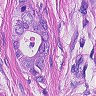
Metastatic tissue present: yes